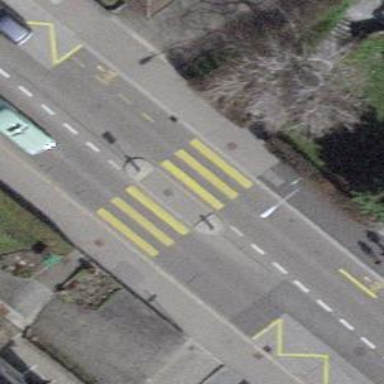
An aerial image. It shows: Uncontrolled zebra crossing with central island.